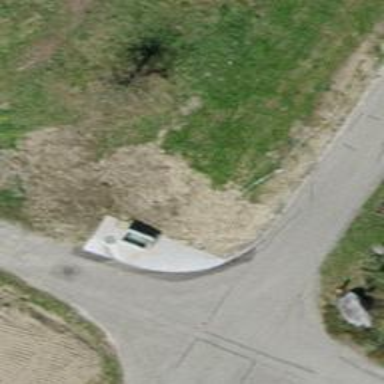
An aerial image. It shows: Fountain.